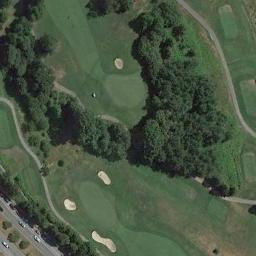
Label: golf_course